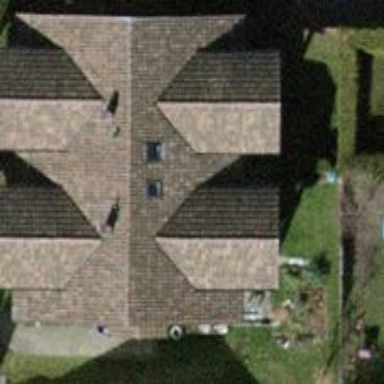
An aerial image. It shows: Gabled roof house.